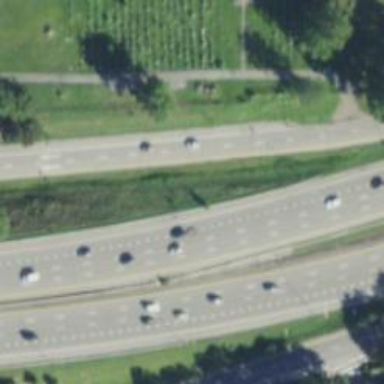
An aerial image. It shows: Asphalt motorway.